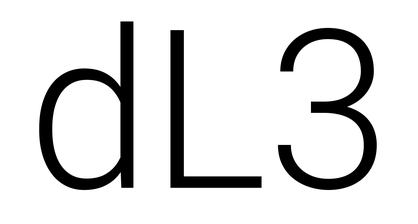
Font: Roboto_Light